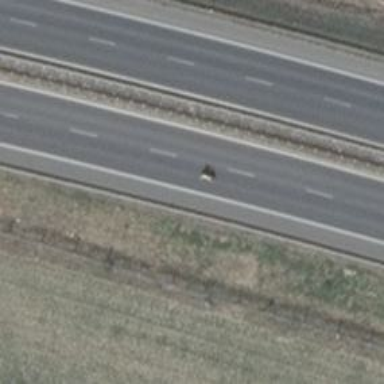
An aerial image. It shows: Primary road with asphalt surface.